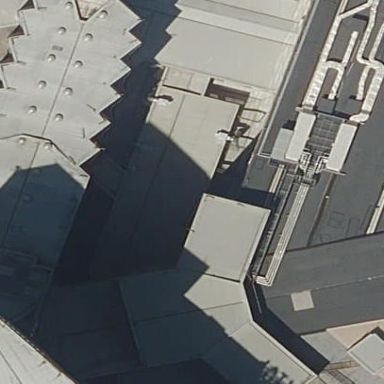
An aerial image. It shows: Part of building.